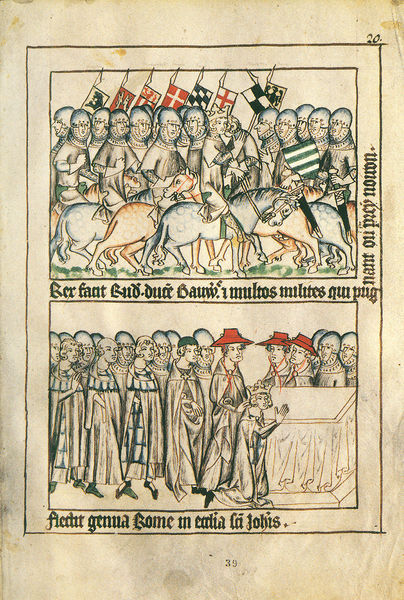
Titel: Trierer Bildhandschrift/Bilderchronik von Kaiser Heinrich VII. und Kurfürst Balduin von Luxemburg 1308-1313/ Kaiser Heinrichs Romfahrt
Schlagwörter: blau, menschen, hut, hüte, tisch, zeichnung, rot, tier, kirche, blatt, krone, pferde, reiter, schrift, fahnen, banner, könig, soldaten, schild, buch, druck, seite, illustration, text, knien, schlange, helm, gebet, ritter, armee, fürst, rüstung, altar, mittelalter, geistliche, kreuzzug, lanzen, prozession, opfer, stange, fraktur, handschrift, wort, kardinäle, schilde, würdenträger, fürsten, satz, kettenhemd, manuskript, altartuch, krlnung, feldbanner, fahneb